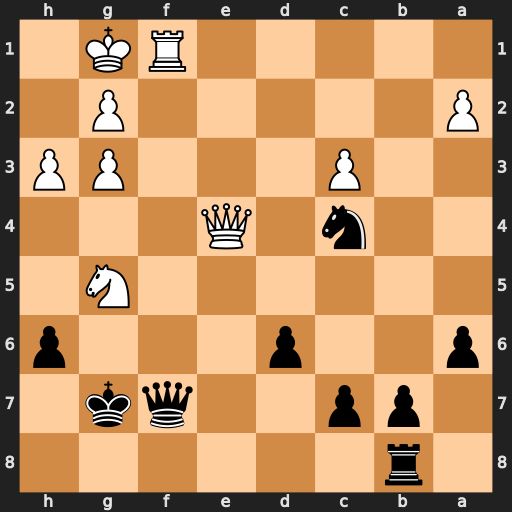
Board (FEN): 1r6/1pp2qk1/p2p3p/6N1/2n1Q3/2P3PP/P5P1/5RK1
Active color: b
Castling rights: -
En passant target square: -
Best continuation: Qxf1+ Kxf1 Nd2+ Ke2 Nxe4